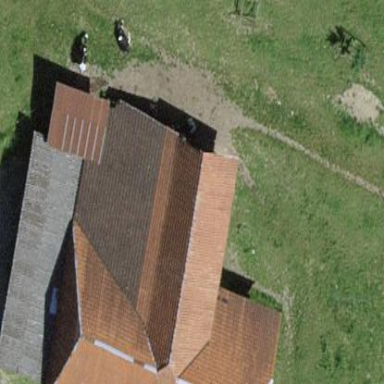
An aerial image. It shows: Farm building.